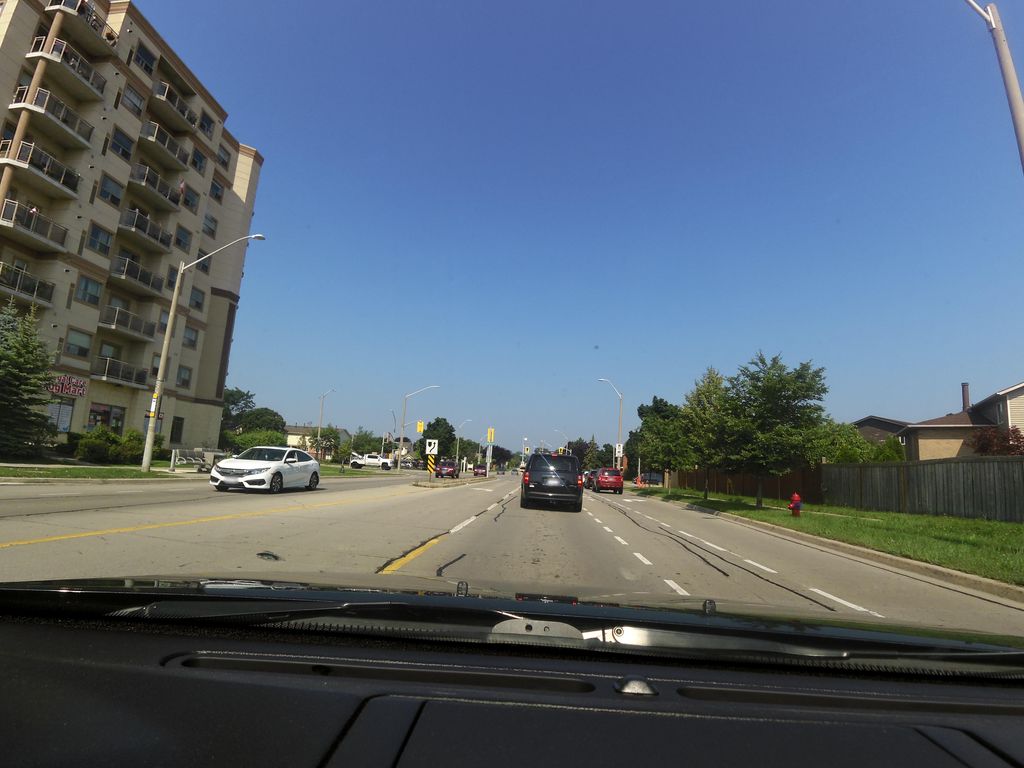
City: hamilton